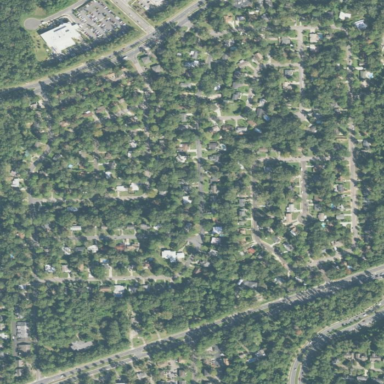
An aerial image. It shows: Residential area composed of single-family homes.